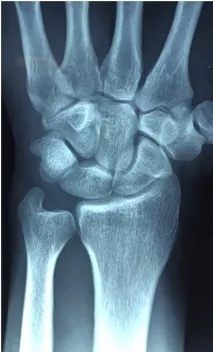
Final follow-up of a patient treated with palmar aproach, 20 months postoperatively. A, a-p view of the uninjured right wrist shows an ulna slightly minus variance.
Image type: radiology (x_ray)